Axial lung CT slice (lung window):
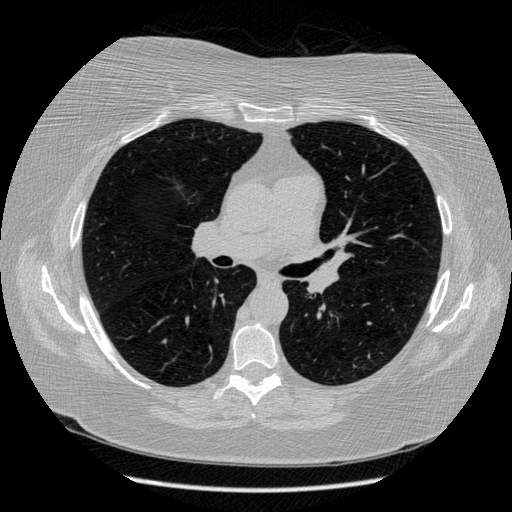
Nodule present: no